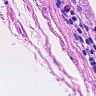
Metastatic tissue present: no